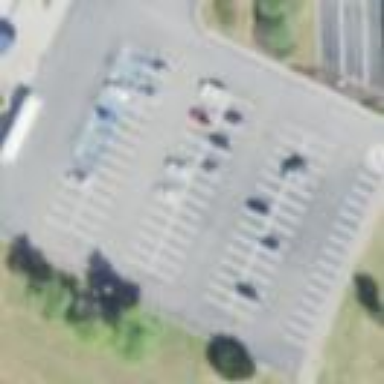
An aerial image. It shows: Parking area.